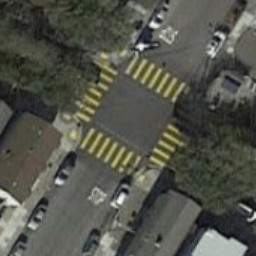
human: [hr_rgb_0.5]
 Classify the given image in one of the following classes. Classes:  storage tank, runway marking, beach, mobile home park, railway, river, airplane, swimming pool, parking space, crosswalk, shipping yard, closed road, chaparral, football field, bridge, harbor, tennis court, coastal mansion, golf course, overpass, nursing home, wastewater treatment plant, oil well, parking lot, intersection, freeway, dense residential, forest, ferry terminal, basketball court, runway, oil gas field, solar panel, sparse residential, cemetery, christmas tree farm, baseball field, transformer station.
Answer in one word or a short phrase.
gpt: crosswalk